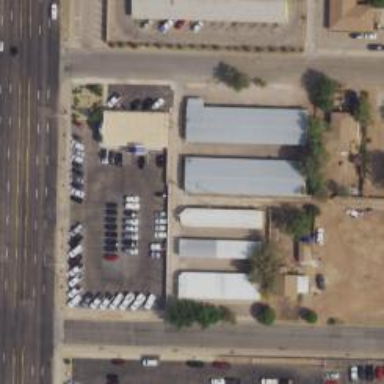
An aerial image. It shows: Alley classified as service road.